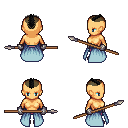
a pixel art fantasy rpg character, female body template, human, tanned skin, overskirt, magenta pants, black short mohawk hairstyle, metal gloves, maroon shoes, spear, four views (front, back, left, right), 2x2 character sprite sheet, small pixel art, hard edges, no anti-aliasing